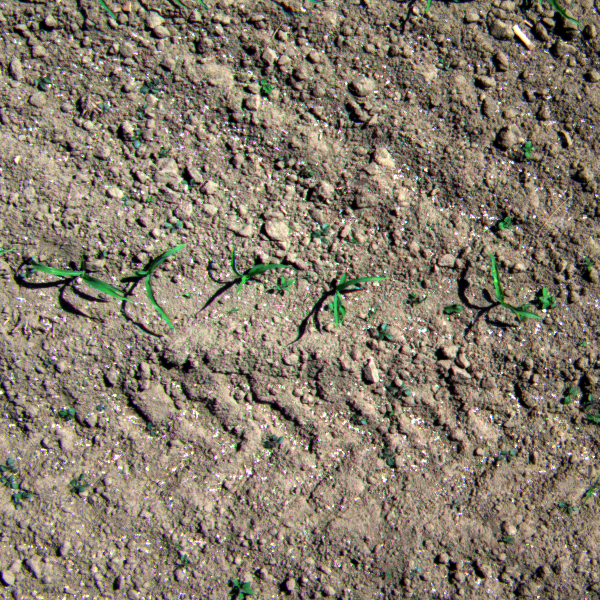
Acquisition date: 2023-05-30
Tile: 0621
Annotated plant instances:
label: amaranth
label: amaranth
label: amaranth
label: amaranth
label: amaranth
label: amaranth
label: weed_other
label: amaranth
label: amaranth
label: amaranth
label: amaranth
label: quickweed
label: amaranth
label: amaranth
label: amaranth
label: amaranth
label: weed_other
label: weed_other
label: amaranth
label: maize
label: maize
label: maize
label: maize
label: amaranth
label: maize
label: maize
label: maize
label: amaranth
label: weed_other
label: maize
label: maize
label: weed_other
label: amaranth
label: amaranth
label: maize
label: amaranth
label: amaranth
label: amaranth
label: amaranth
label: weed_other
label: weed_other
label: weed_other
label: amaranth
label: amaranth
label: amaranth
label: amaranth
label: barnyard_grass
label: amaranth
label: amaranth
label: amaranth
label: amaranth
label: amaranth
label: amaranth
label: amaranth
label: amaranth
label: weed_other
label: weed_other
label: amaranth
label: weed_other
label: weed_other
label: weed_other
label: weed_other
label: weed_other
label: amaranth
label: amaranth
label: amaranth
label: amaranth
label: amaranth
label: amaranth
label: weed_other
label: amaranth
label: amaranth
label: amaranth
label: amaranth
label: weed_other
label: maize
label: amaranth
label: maize
label: amaranth